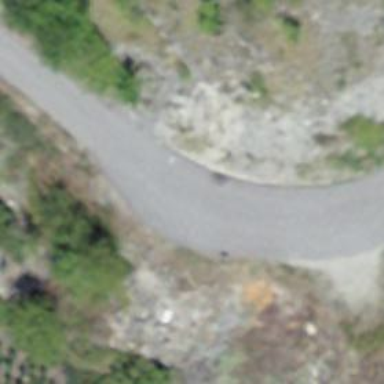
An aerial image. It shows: Unclassified road with asphalt surface.